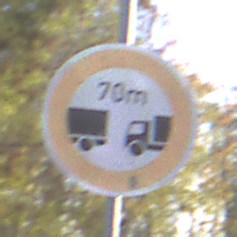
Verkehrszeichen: VerbotUnterschreitenMindestabstand
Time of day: MorningAfternoon
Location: Outdoor (Urban)
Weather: PartlyCloudy
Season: NotSpecified
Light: Natural